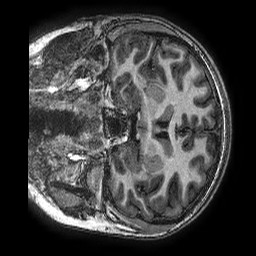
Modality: T1w
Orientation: coronal
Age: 16
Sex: female
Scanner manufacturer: ge
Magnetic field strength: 3 T
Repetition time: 0.00766 s
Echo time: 0.003476 s